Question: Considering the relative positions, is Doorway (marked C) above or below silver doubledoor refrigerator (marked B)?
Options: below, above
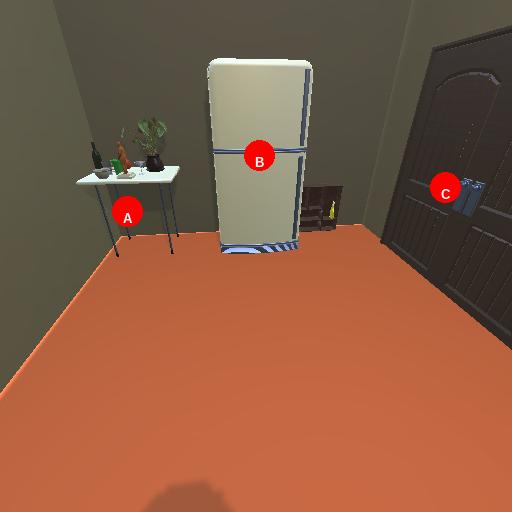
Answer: below